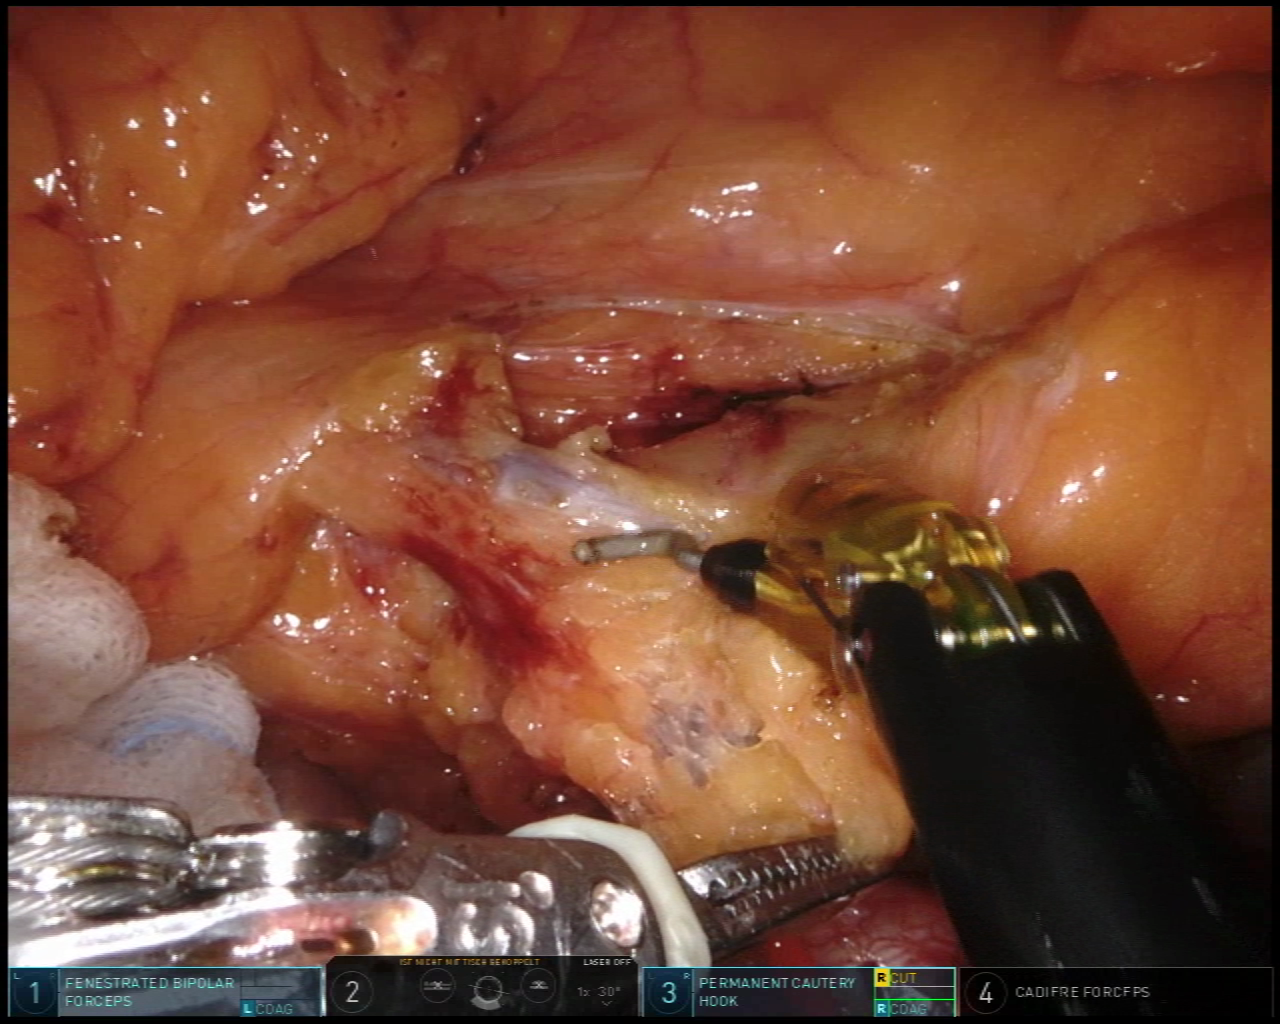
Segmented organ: intestinal_veins
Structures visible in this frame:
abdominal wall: no
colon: no
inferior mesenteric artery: no
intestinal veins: yes
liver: no
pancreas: no
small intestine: no
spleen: no
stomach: no
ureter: no
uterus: no
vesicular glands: no